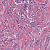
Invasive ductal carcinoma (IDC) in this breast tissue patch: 1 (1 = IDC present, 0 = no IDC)